Platform: macOS
Application: Chrome
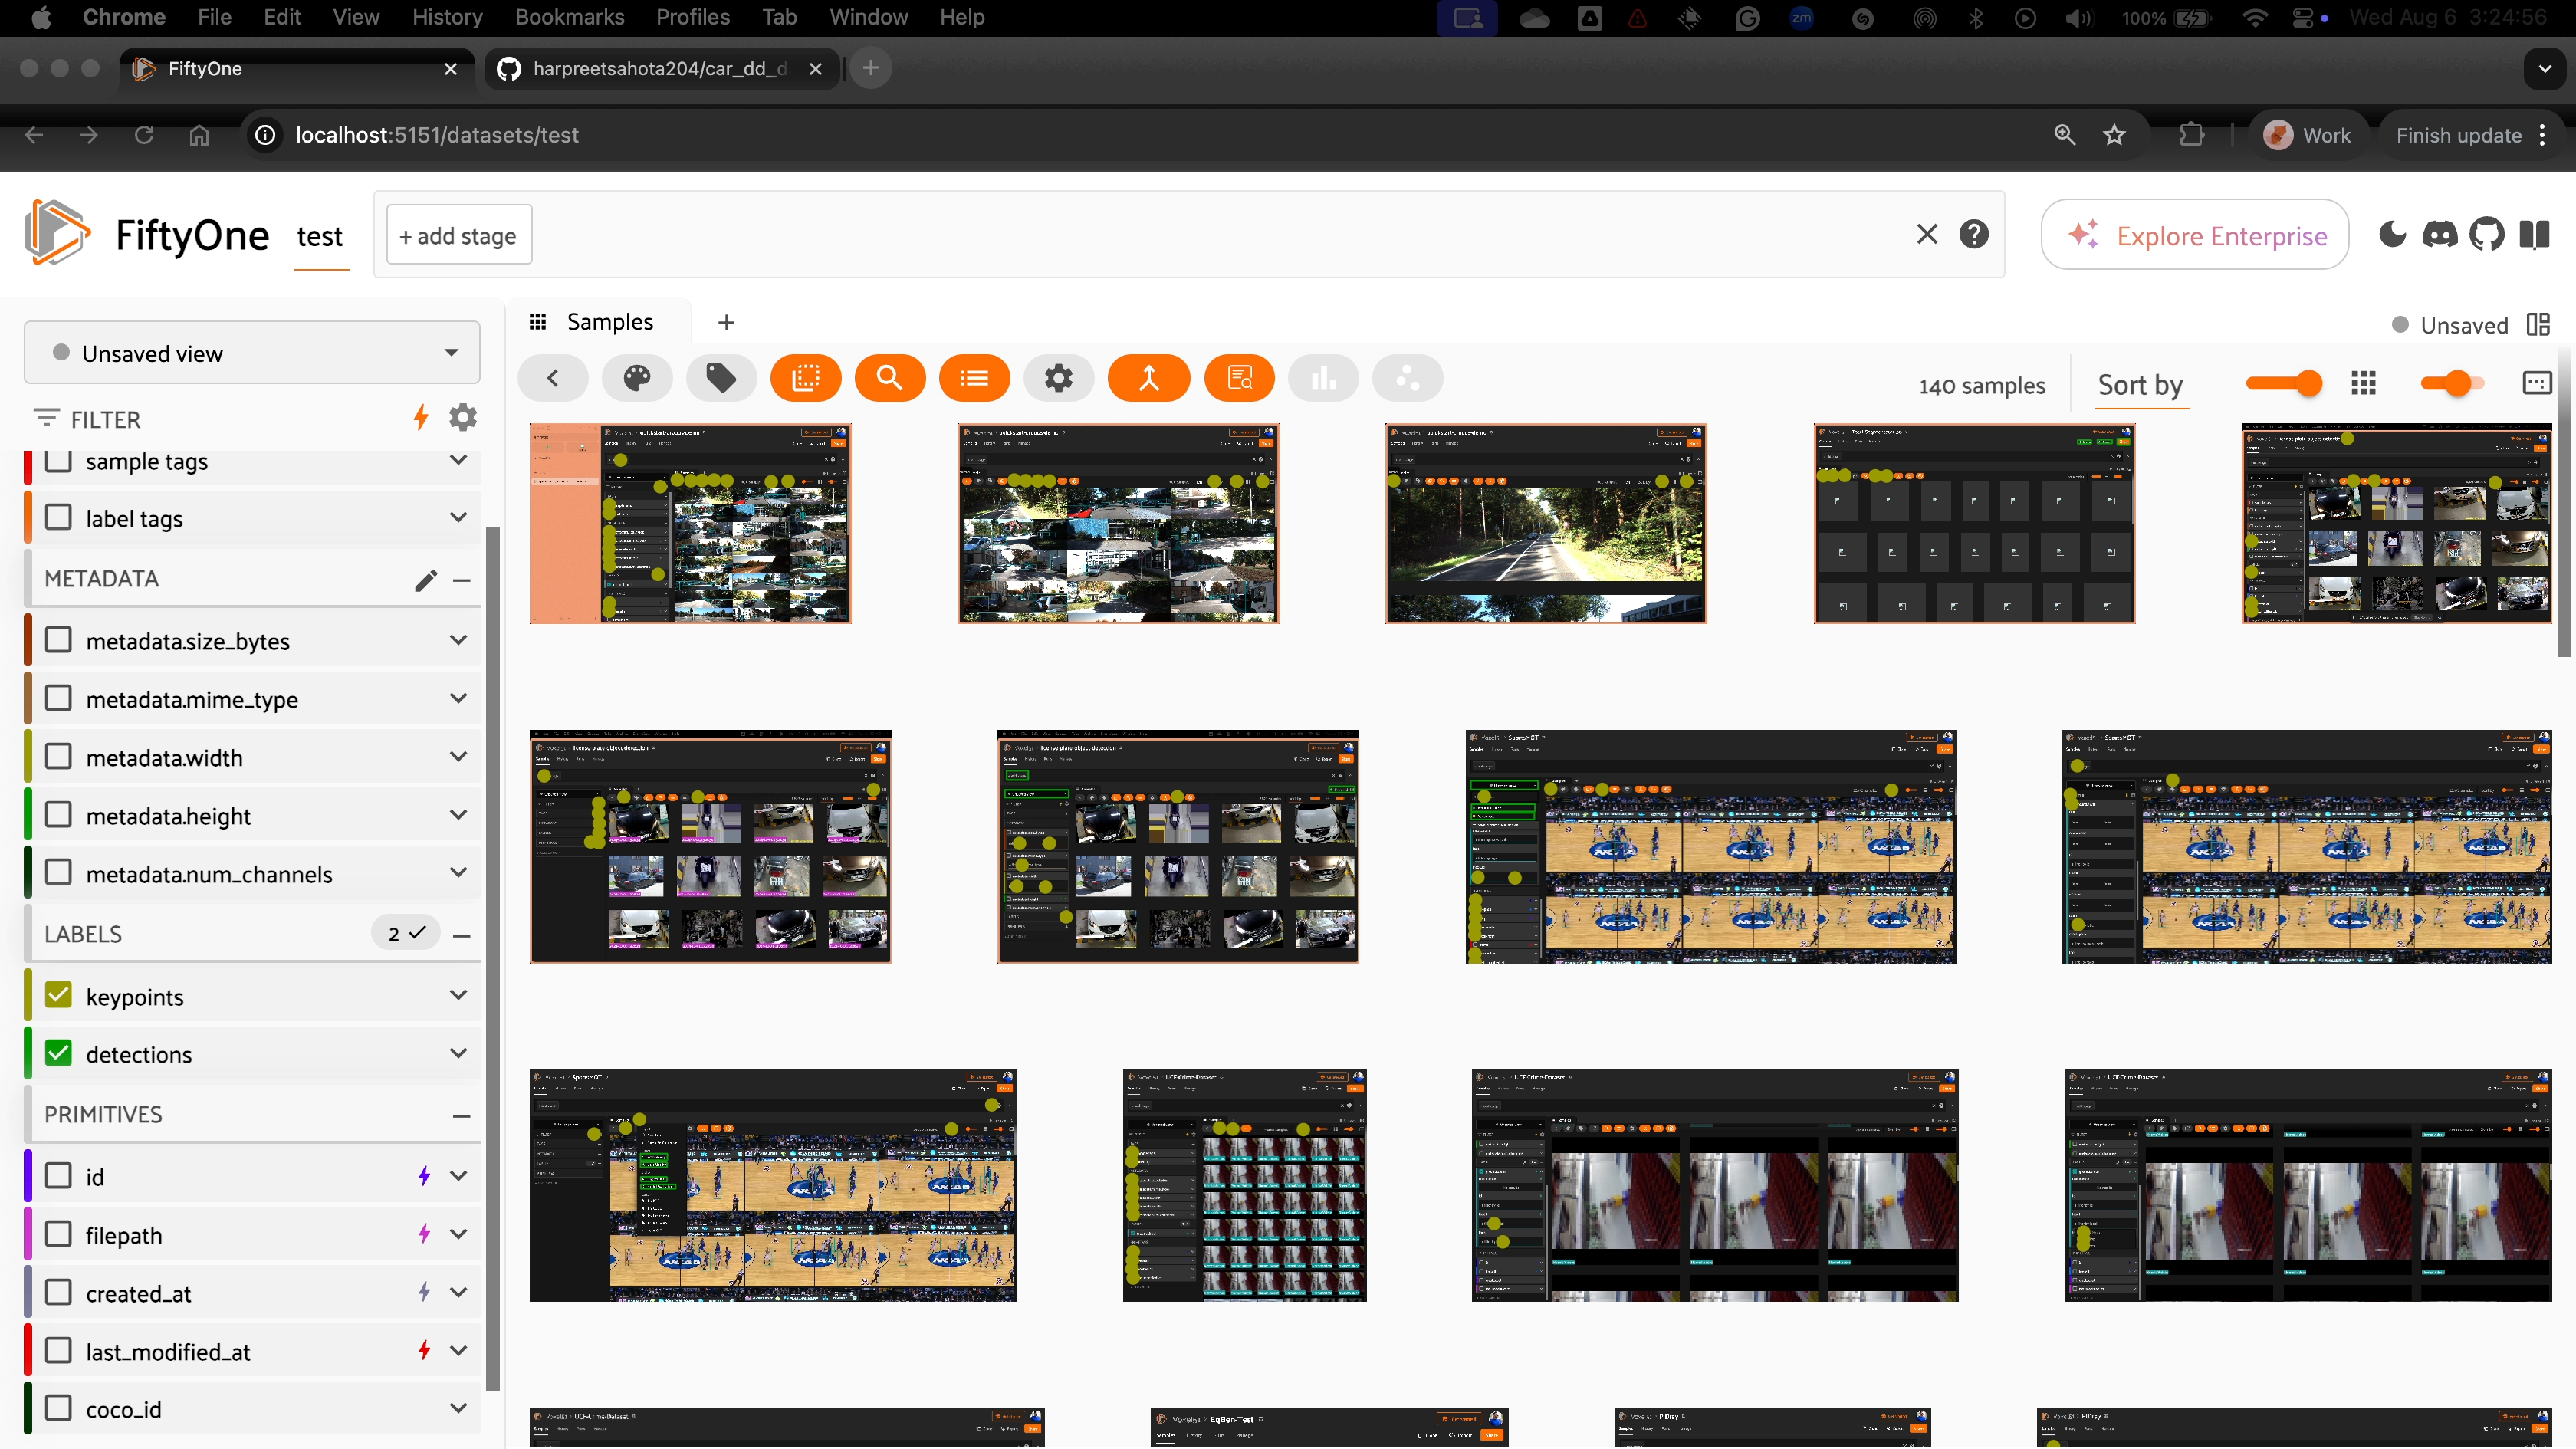
task_description: Locate the metadata group in the sidebar
action_type: hover
element_info: Menu Item
steps_since_start: 1